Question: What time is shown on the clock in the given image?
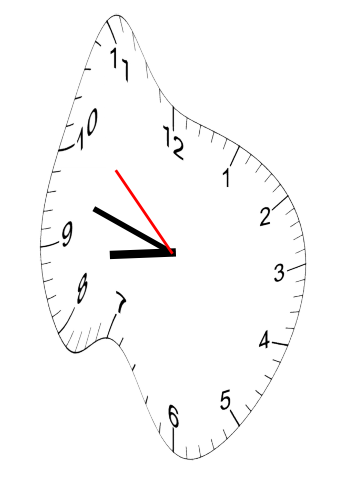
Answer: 08:47:52